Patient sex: F
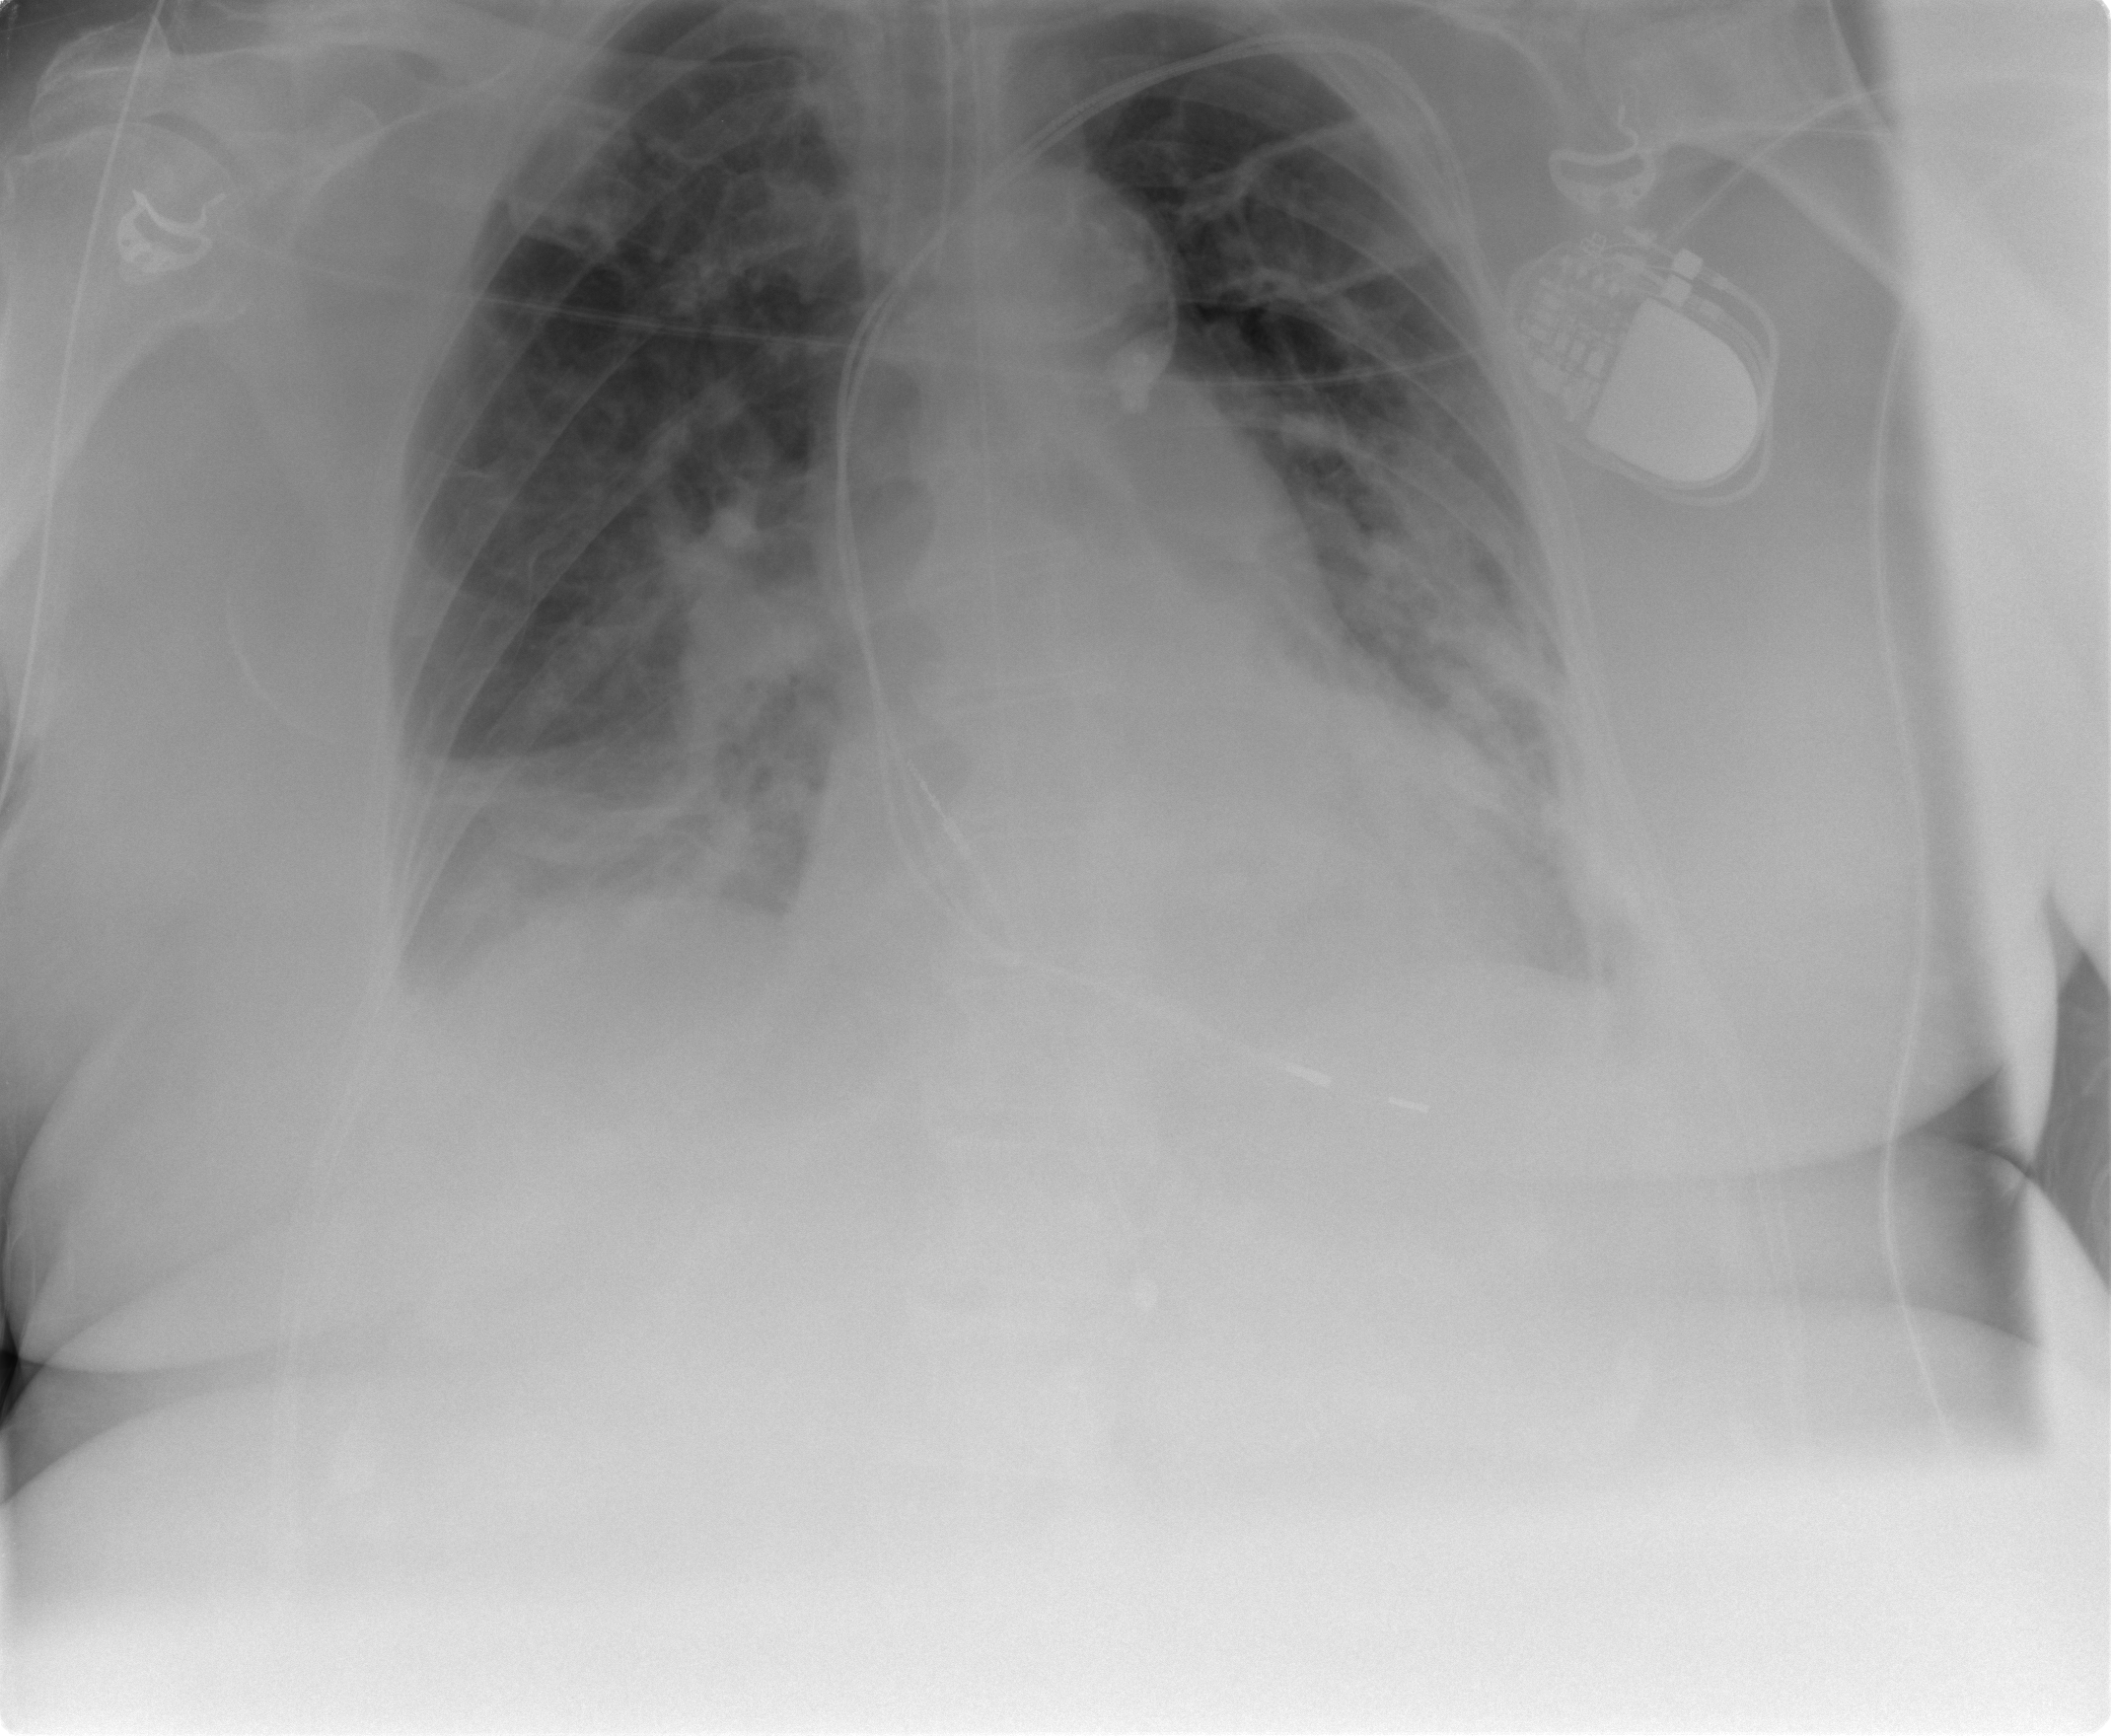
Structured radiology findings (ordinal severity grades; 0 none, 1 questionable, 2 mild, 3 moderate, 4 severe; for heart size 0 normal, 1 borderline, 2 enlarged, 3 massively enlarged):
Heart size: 2
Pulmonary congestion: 2
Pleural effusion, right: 2
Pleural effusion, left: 2
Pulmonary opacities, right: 2
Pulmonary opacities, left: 2
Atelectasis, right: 2
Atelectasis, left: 2